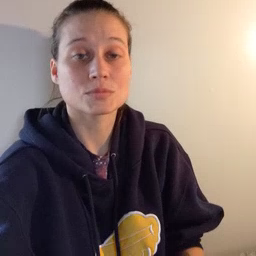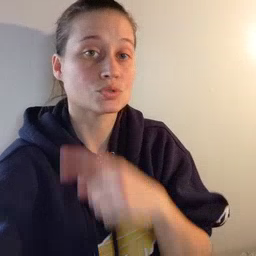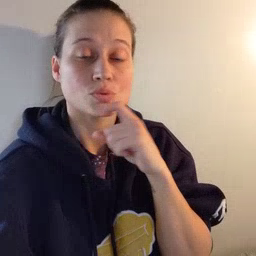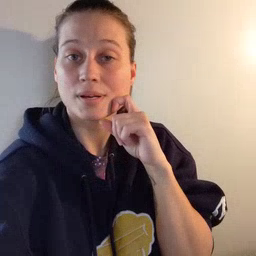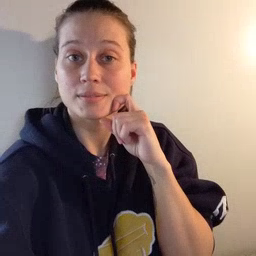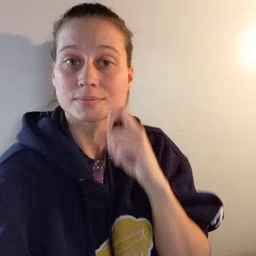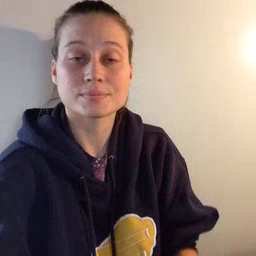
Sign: dry